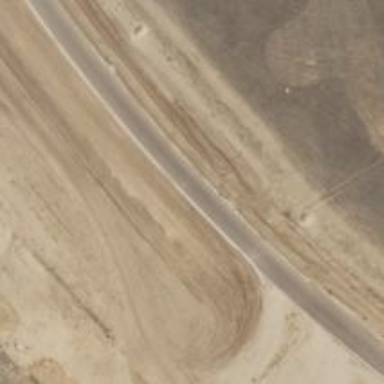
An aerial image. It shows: Trunk highway.